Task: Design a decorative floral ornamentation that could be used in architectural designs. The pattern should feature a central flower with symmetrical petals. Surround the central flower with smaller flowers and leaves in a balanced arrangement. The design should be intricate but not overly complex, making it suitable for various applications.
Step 1736:
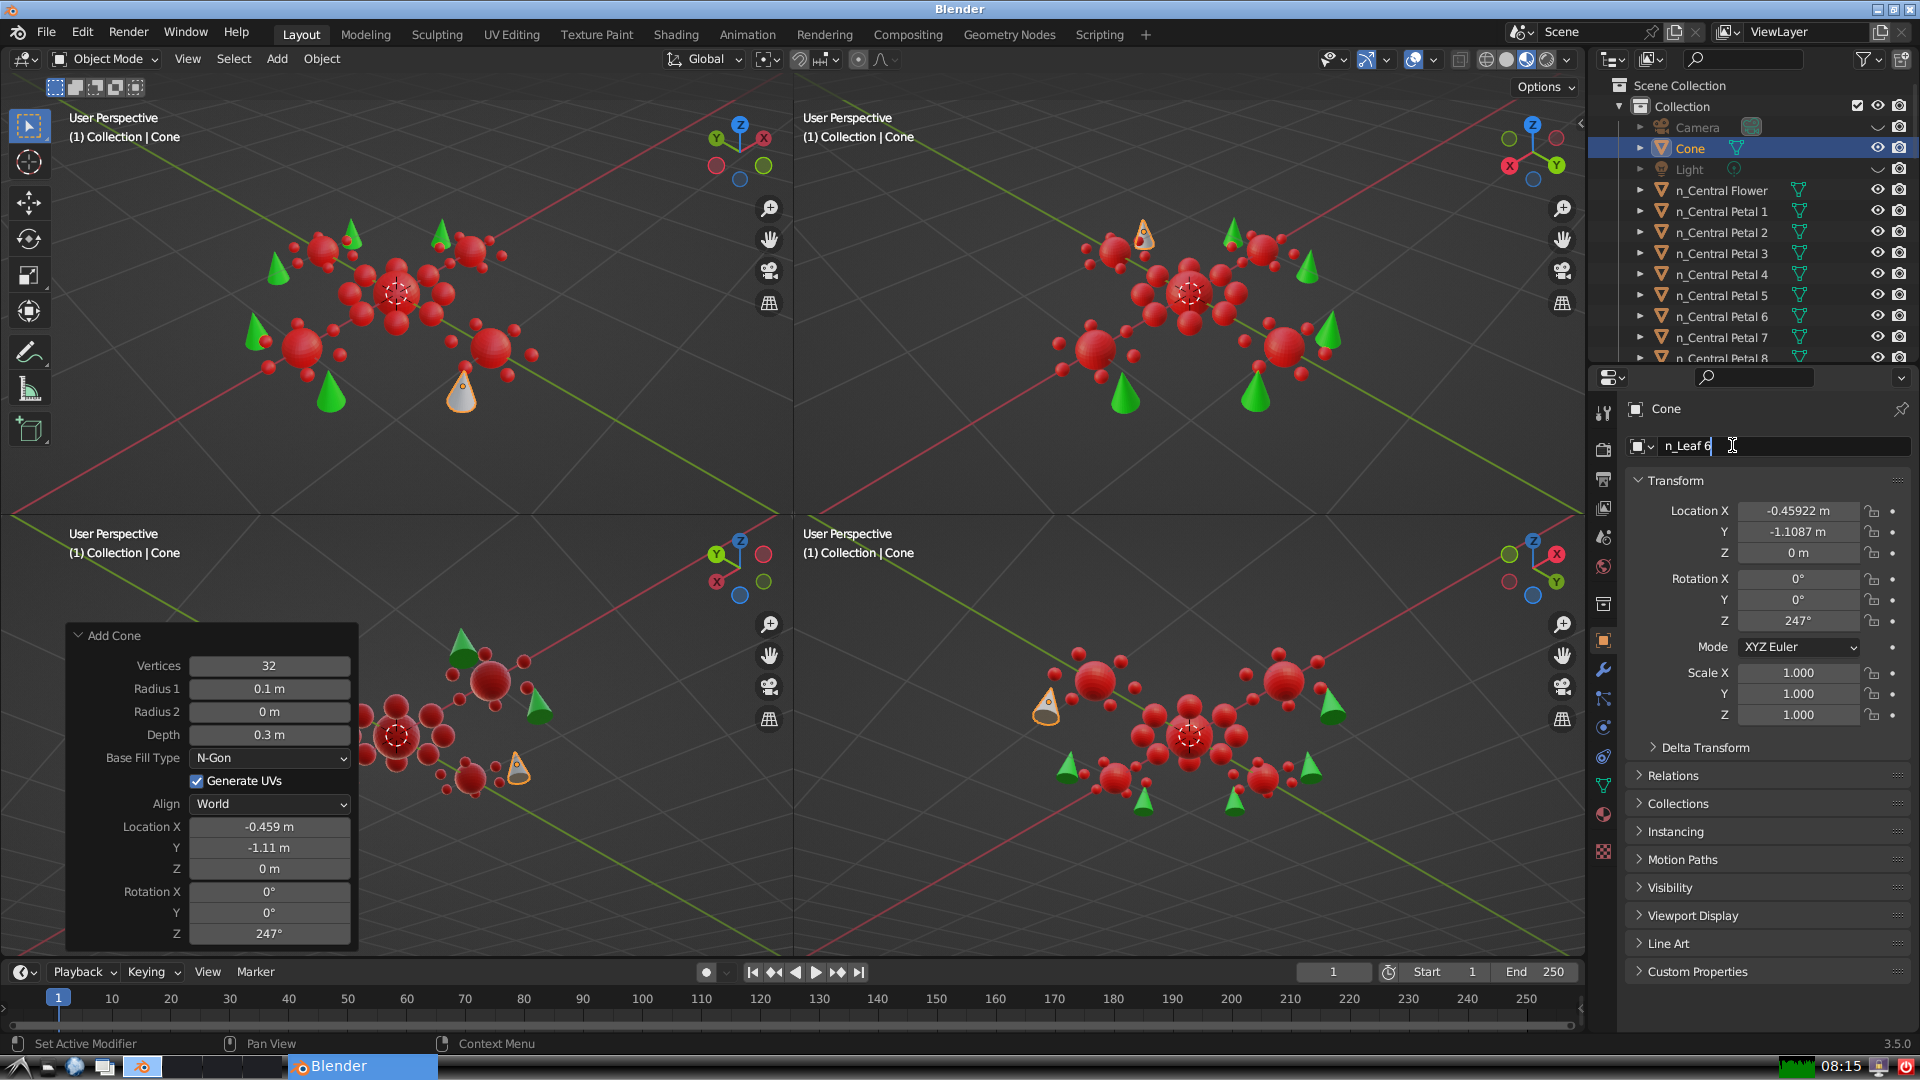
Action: {"key_press": ['Return']}